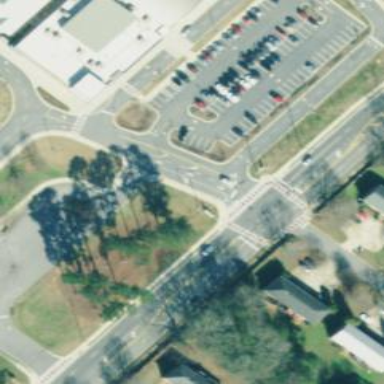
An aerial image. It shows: Marked crossing on footway.